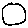
Label: circle